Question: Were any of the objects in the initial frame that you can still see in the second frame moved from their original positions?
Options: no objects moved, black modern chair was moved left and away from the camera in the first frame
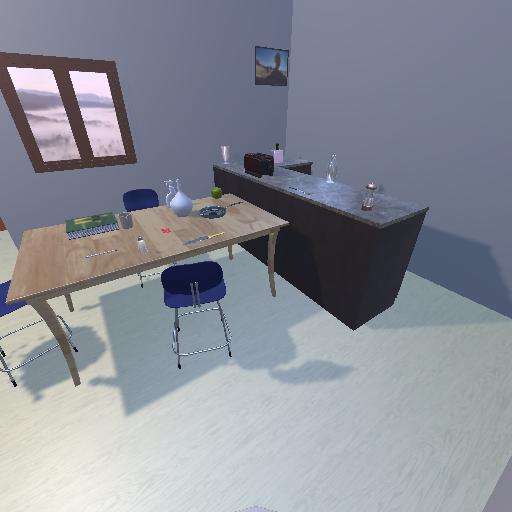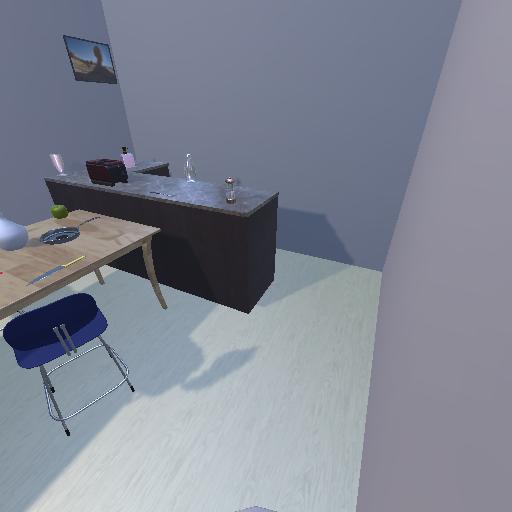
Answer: no objects moved